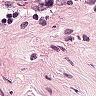
Metastatic tissue present: no